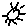
Label: sun